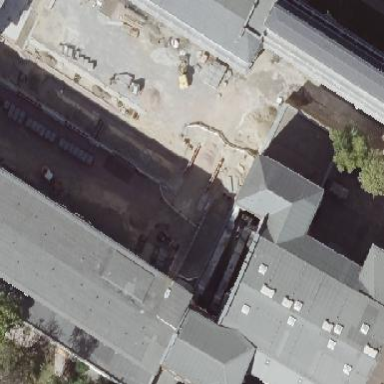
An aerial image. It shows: Civic building with hipped roof.